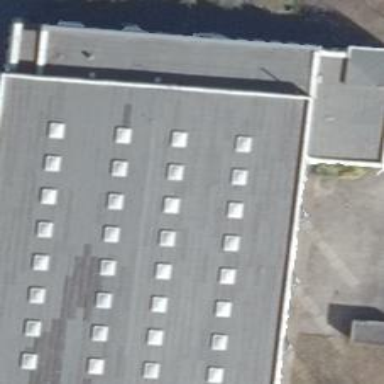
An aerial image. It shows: Commercial building.